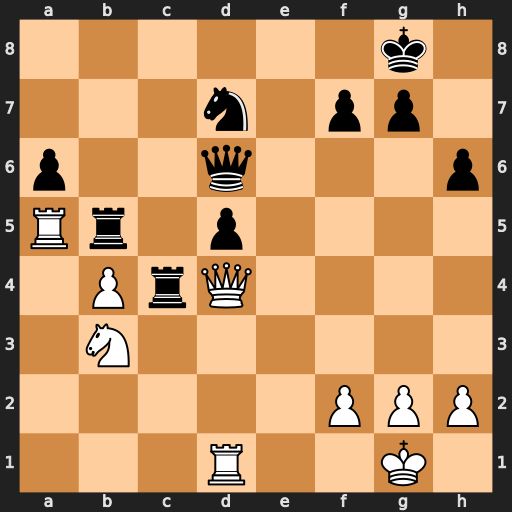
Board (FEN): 6k1/3n1pp1/p2q3p/Rr1p4/1PrQ4/1N6/5PPP/3R2K1
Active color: w
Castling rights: -
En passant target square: -
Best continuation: Qxc4 dxc4 Rxd6